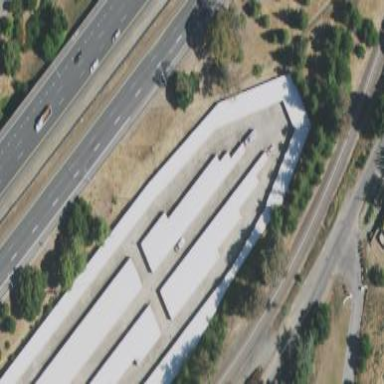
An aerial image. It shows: Commercial building with storage rental shop inside.